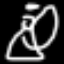
Label: angel